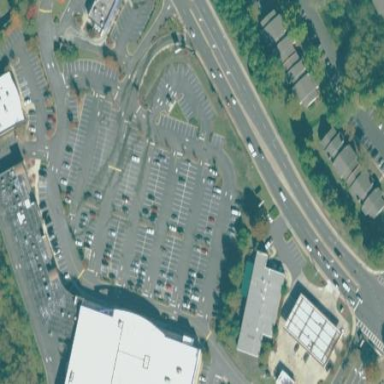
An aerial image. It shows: Retail building.